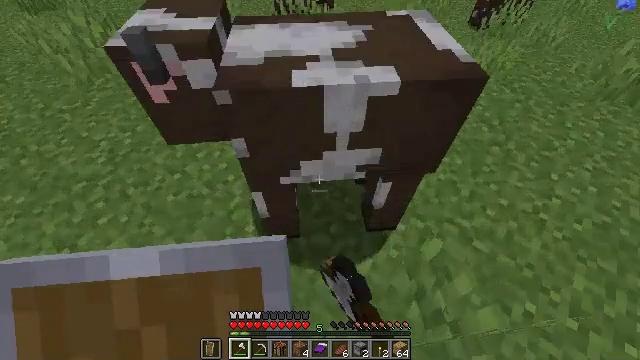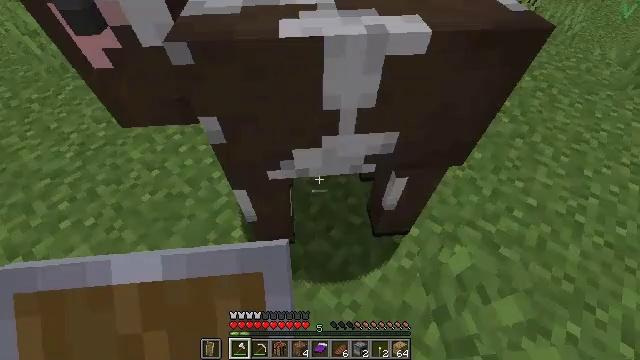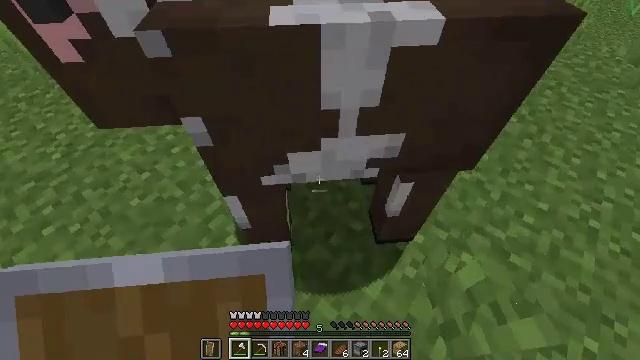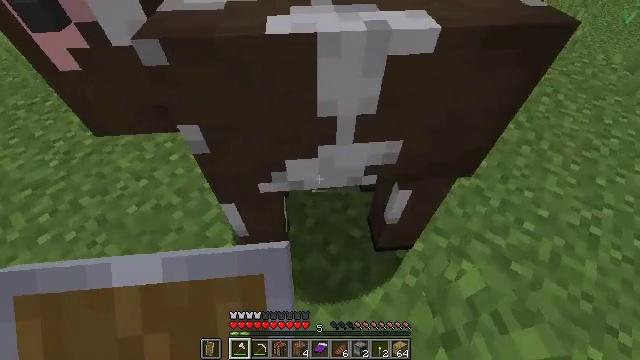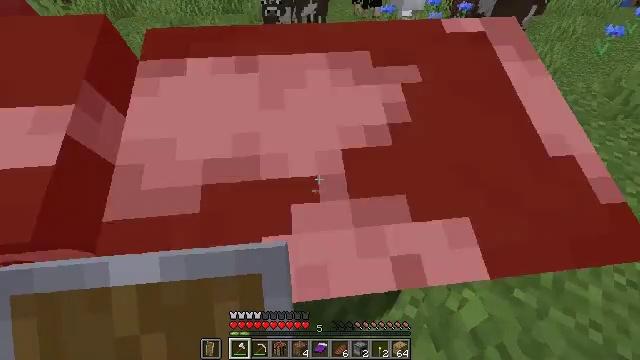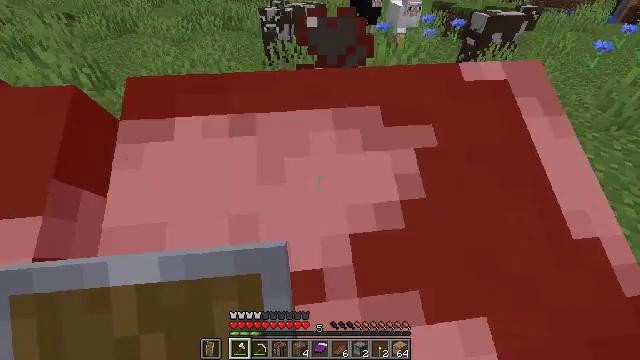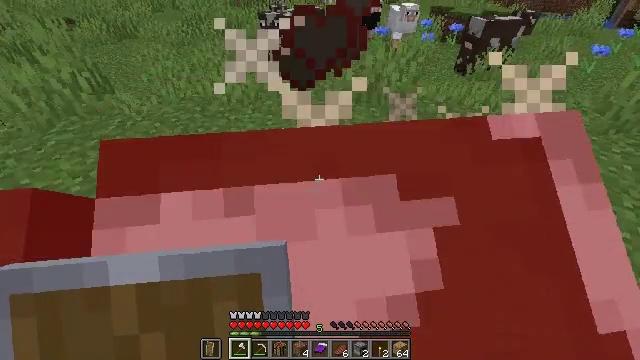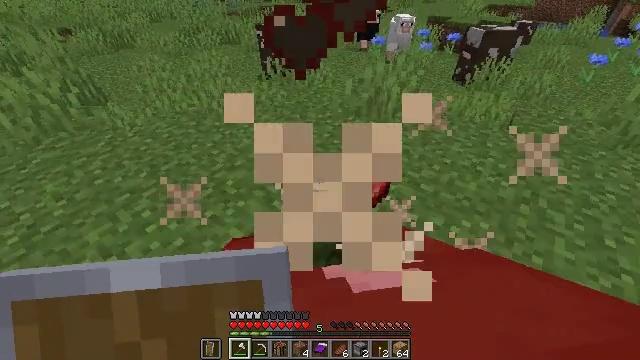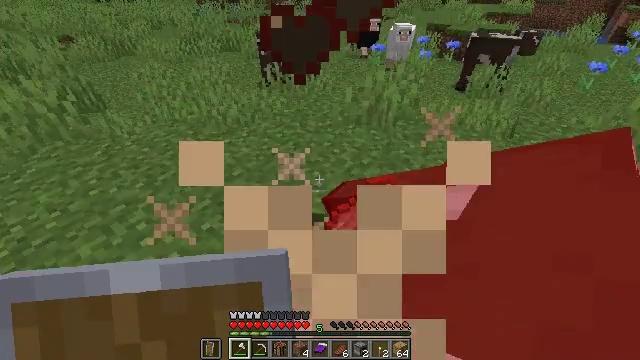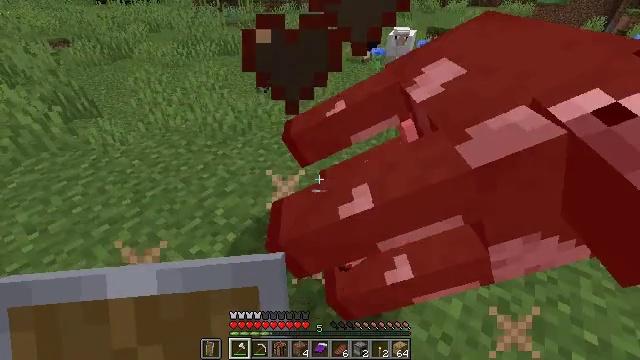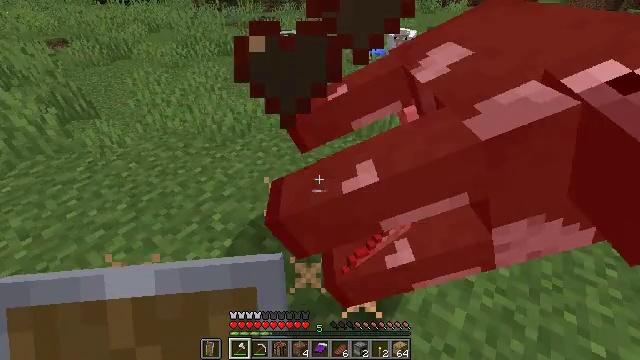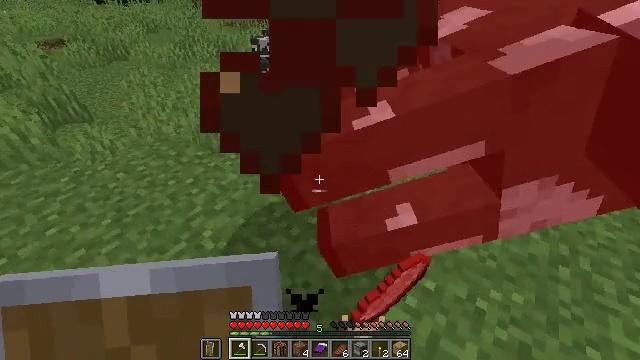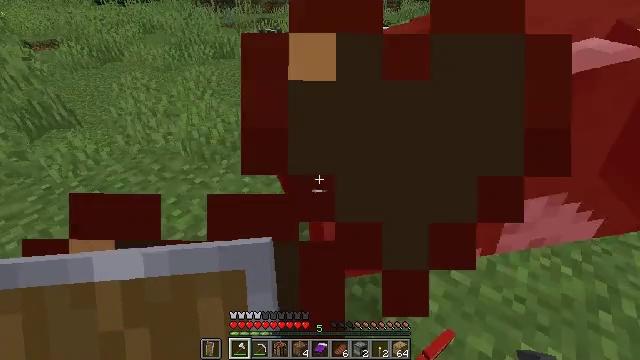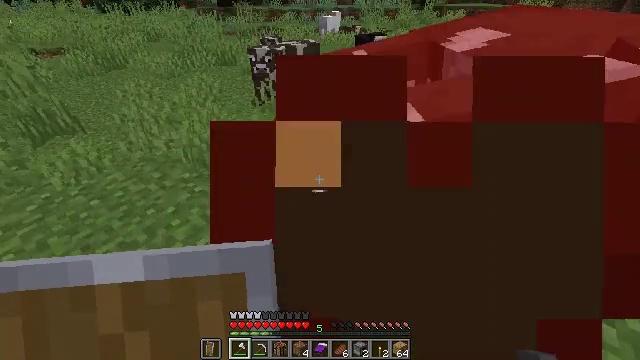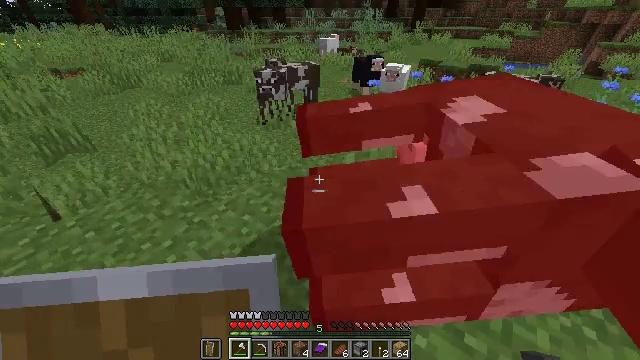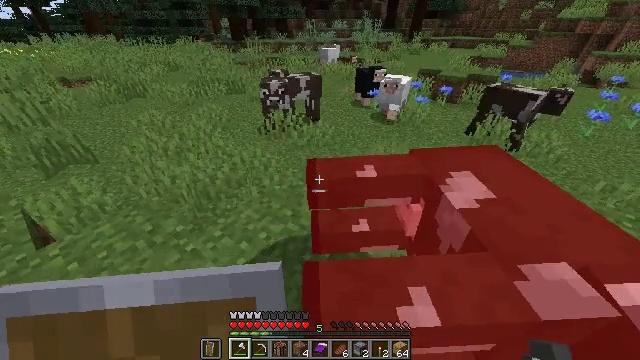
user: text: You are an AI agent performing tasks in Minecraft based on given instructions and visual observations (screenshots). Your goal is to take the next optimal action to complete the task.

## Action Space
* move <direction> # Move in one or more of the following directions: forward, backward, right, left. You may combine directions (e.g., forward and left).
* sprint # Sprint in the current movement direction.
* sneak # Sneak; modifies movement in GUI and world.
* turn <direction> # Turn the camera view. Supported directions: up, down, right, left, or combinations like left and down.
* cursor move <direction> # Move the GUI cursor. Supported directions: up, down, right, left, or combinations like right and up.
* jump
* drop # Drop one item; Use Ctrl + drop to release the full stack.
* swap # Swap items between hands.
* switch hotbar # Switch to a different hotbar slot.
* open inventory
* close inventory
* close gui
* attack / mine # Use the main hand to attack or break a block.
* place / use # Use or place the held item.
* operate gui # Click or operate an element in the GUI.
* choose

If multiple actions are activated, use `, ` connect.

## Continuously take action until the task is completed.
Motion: motion action
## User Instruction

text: Kill the cow.
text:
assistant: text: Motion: move back, attack / mine
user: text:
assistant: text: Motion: move back, attack / mine
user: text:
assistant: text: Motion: turn up
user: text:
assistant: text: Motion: turn right and up
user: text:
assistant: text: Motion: turn up
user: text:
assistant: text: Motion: move forward
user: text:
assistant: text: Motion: move forward, turn up
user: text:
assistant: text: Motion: move forward, turn up
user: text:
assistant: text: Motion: move forward
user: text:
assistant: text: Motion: move forward
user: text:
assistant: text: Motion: move forward
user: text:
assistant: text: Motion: move forward, sprint
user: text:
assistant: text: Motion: move forward, sprint
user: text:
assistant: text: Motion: move forward, sprint, turn up
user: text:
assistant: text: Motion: move forward, sprint
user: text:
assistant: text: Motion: move forward, sprint, turn up
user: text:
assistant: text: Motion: move forward, sprint
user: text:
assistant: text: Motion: move forward, sprint
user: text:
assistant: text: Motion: move forward, sprint, jump
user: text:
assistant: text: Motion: move forward, sprint, jump
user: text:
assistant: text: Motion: move forward, sprint, jump
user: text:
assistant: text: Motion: move forward, sprint, jump
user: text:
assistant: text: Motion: move forward, sprint, jump
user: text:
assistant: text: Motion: move forward, sprint
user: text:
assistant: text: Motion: move forward, sprint
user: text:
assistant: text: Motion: move forward, sprint
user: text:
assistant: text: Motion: move forward, sprint
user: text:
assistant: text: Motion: move forward, sprint
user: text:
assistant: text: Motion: move forward, sprint, turn left and up
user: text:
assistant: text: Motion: move forward, sprint, turn left and up